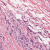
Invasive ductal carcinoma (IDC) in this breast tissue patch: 1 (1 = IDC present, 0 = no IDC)